Question: In my class I attempt to define 3 markers, one for errors, one for warnings, and one for breakpoints. This worked well when I was only attempting to define 2 markers, but for some reason the third of these markers doesn't appear when added to a line. If you switch the ordering of the definitions, it is always the third one that fails to appear when markerAdd() is called. The pixmaps are valid, and Scintilla's return values appear to be correct for both defining and adding markers. This is more of a general Scintilla question rather than a QScintilla question I believe, because QScintilla simply does some checks before calling the underlying scintilla code. I have no idea where to even begin in debugging this code. If anyone can shed some light on this, whether it is a known scintilla quirk or it is my fault, I would be eternally grateful.
'''
m_errorIndicator = ui_editor->markerDefine(QPixmap(":/sourcefile/icon_set/icons/bullet_red.png"));
m_breakIndicator = ui_editor->markerDefine(QPixmap(":/sourcefile/icon_set/icons/bullet_black.png"));
m_warningIndicator = ui_editor->markerDefine(QPixmap(":/sourcefile/icon_set/icons/bullet_yellow.png"));
void SourceFile::on_actionAddBreakpoint_triggered()
{
qWarning() << "Added breakpoint to " << m_currentLine;
qWarning() << ui_editor->markerAdd(m_currentLine, m_breakIndicator);
m_breakpoints.append(m_currentLine);
}
void SourceFile::on_actionRemoveBreakpoint_triggered()
{
ui_editor->markerDelete(m_currentLine, m_breakIndicator);
m_breakpoints.removeAll(m_currentLine);
}
void SourceFile::clearProblems()
{
ui_editor->markerDeleteAll(m_errorIndicator);
ui_editor->markerDeleteAll(m_warningIndicator);
}
void SourceFile::markProblems(const QStringList& errors, const QStringList& warnings)
{
foreach(const QString& error, errors) {
int line = error.section(":", 1, 1).toInt();
if(--line < 0) continue;
ui_editor->markerAdd(line, m_errorIndicator);
}
foreach(const QString& warning, warnings) {
int line = warning.section(":", 1, 1).toInt();
if(--line < 0) continue;
ui_editor->markerAdd(line, m_warningIndicator);
}
}
'''
There should be a yellow bullet next to the printf statement. If the warning and breakpoint definitions are switched, the yellow bullet will show up and the black bullet will disappear.

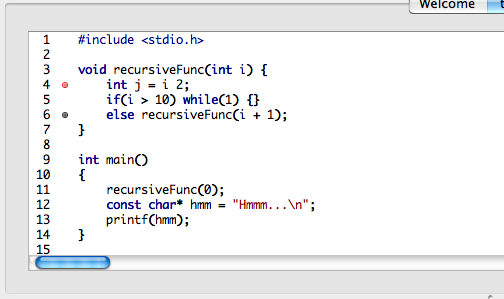
Answer: Aha! After days of looking, I finally found the problem.
'''
ui_editor->setMarginMarkerMask(1, m_breakpointMarker);
'''
Was being called in a setup method, which was causing funky behavior. Removing this fixed everything.